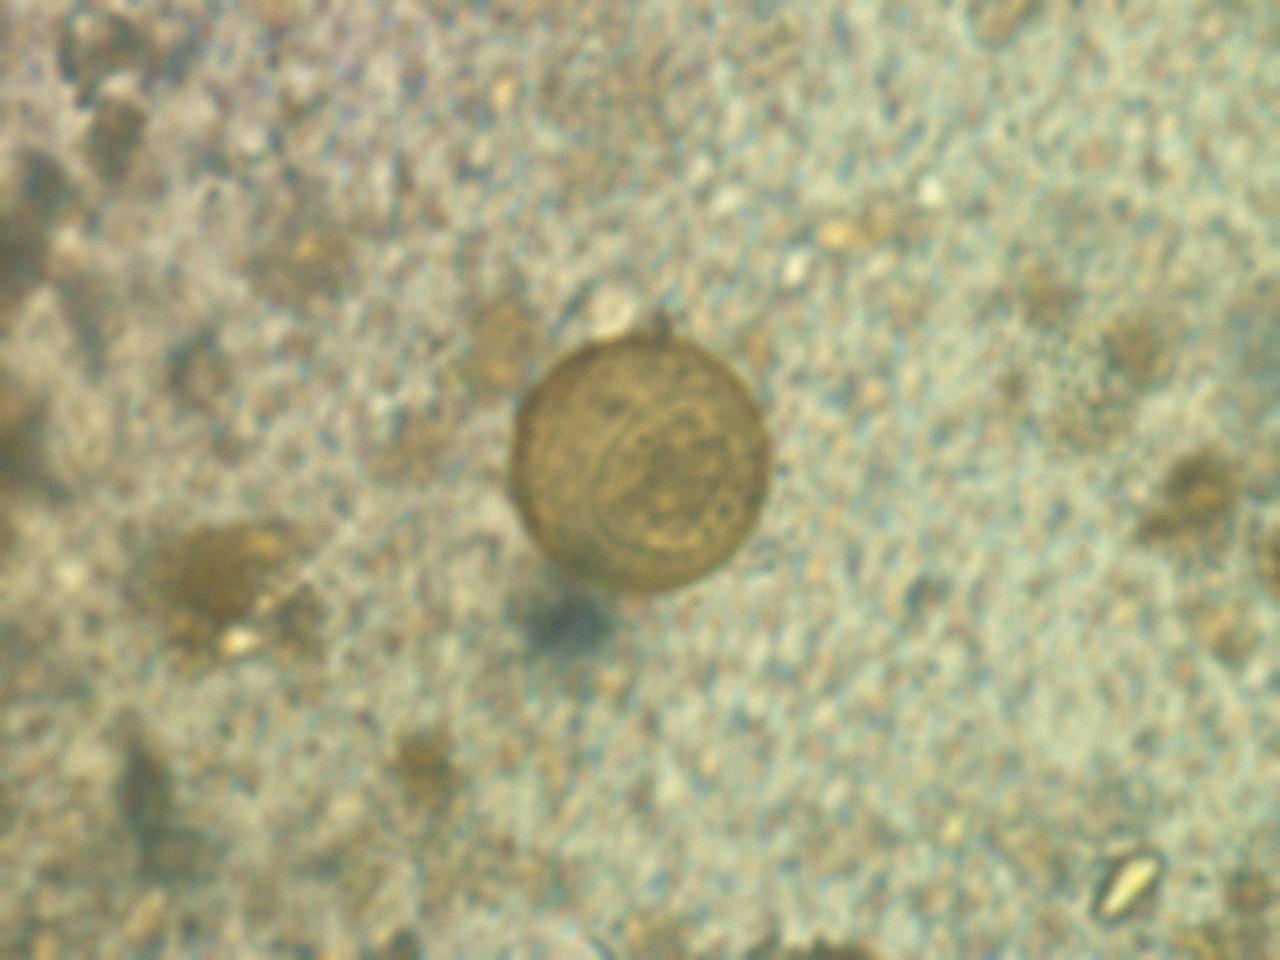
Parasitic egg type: Hymenolepis diminuta